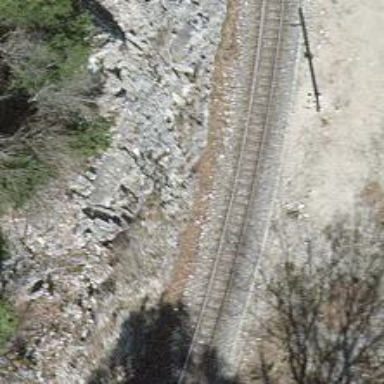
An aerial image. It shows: Narrow-gauge railway with single track. The railway is electrified with contact line.